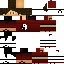
A female human skin with medium skin, wearing brown long hair dressed in a red hoodie and red pants, featuring a closed mouth.